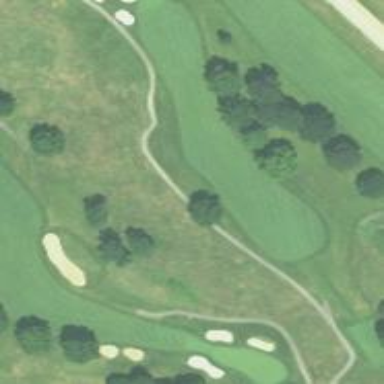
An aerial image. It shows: Rough area on grassy golf course.